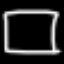
Label: square